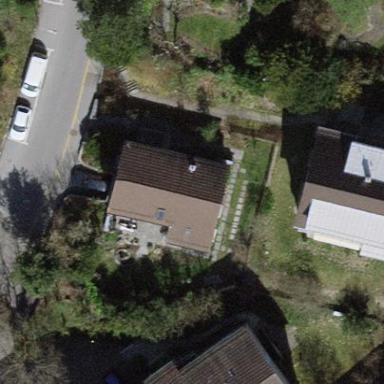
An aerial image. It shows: Building with tile roof.